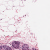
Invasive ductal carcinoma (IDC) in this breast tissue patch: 0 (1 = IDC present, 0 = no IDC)